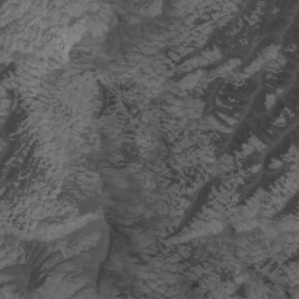
Label: non_frost